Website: macys
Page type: cart
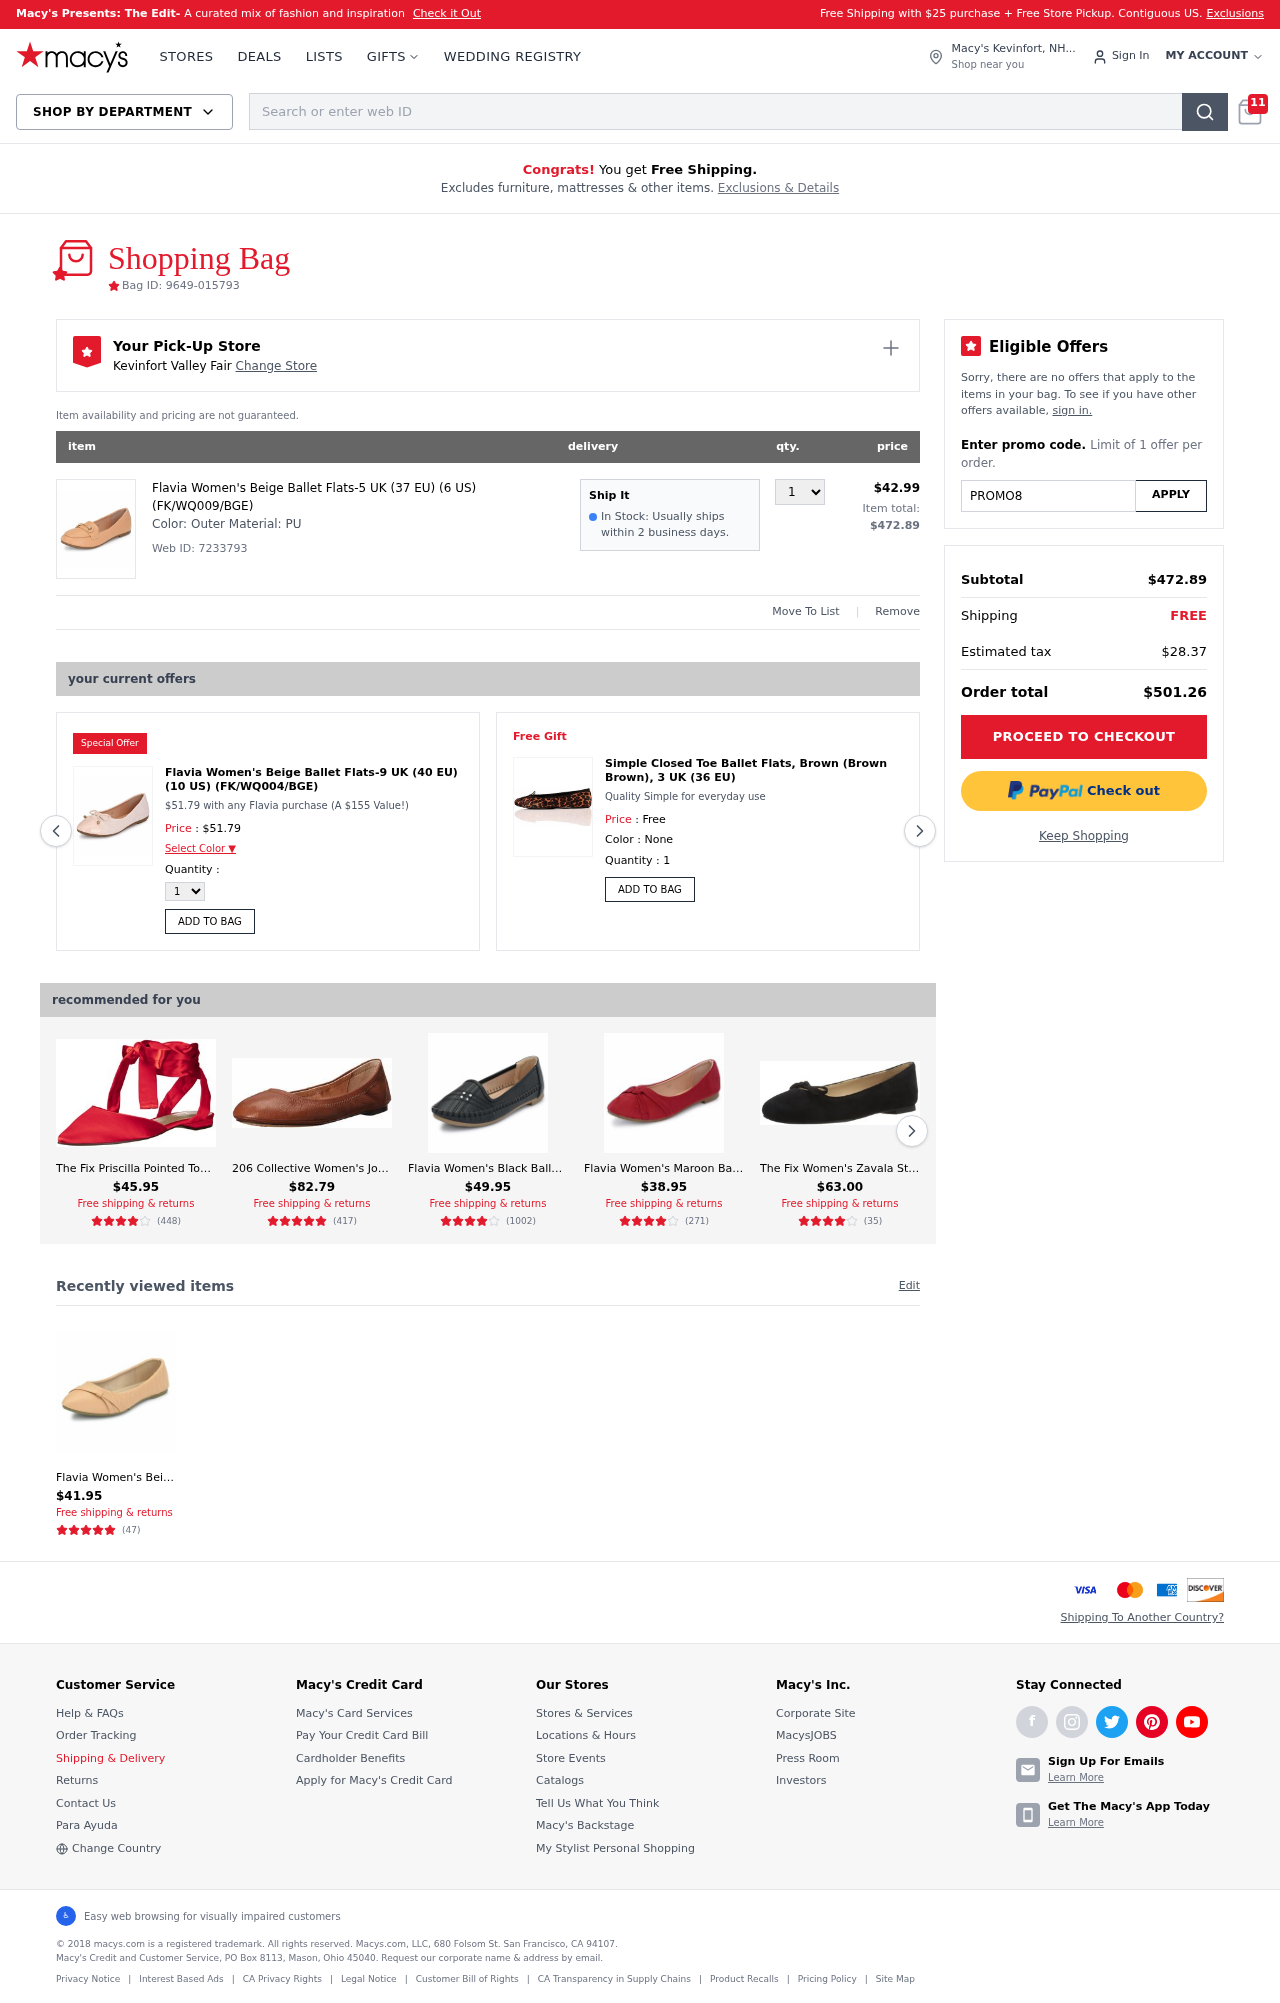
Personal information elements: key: PII_CITY
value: Kevinfort Valley Fair Change Store
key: PII_CITY_STATE
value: Kevinfort, NH
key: PII_PROMO_CODE
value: PROMO83JH
Product elements: key: PRODUCT1_DESC
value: Outer Material: PU
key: PRODUCT1_NAME
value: Flavia Women's Beige Ballet Flats-5 UK (37 EU) (6 US) (FK/WQ009/BGE)
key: PRODUCT1_PRICE
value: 42.99
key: PRODUCT1_QUANTITY
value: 1
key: PRODUCT2_NAME
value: Flavia Women's Beige Ballet Flats-9 UK (40 EU) (10 US) (FK/WQ004/BGE)
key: PRODUCT2_PRICE
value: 51.79
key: PRODUCT3_DESC
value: Quality Simple for everyday use
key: PRODUCT3_NAME
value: Simple Closed Toe Ballet Flats, Brown (Brown Brown), 3 UK (36 EU)
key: PRODUCT4_NAME
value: The Fix Priscilla Pointed Toe Lace-up Flat Ballet, Lipstick Red Satin, UK 5.5
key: PRODUCT4_NUM_RATINGS
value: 448
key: PRODUCT4_PRICE
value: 45.95
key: PRODUCT4_RATING
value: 4.3
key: PRODUCT5_NAME
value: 206 Collective Women's Joy Ballet Flat
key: PRODUCT5_NUM_RATINGS
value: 417
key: PRODUCT5_PRICE
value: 82.79
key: PRODUCT5_RATING
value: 4.8
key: PRODUCT6_NAME
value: Flavia Women's Black Ballet Flats-4 UK (36 EU) (5 US) (FL-912/BLK)
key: PRODUCT6_NUM_RATINGS
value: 1002
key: PRODUCT6_PRICE
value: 49.95
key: PRODUCT6_RATING
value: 4.1
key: PRODUCT7_NAME
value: Flavia Women's Maroon Ballet Flats-8 UK (39 EU) (9 US) (FK/WQ0020/MRN)
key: PRODUCT7_NUM_RATINGS
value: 271
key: PRODUCT7_PRICE
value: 38.95
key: PRODUCT7_RATING
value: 4.2
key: PRODUCT8_NAME
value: The Fix Women's Zavala Structured Bow Ballet Flat, Black, 9 B US
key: PRODUCT8_NUM_RATINGS
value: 35
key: PRODUCT8_PRICE
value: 63
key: PRODUCT8_RATING
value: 3.6
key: PRODUCT9_NAME
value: Flavia Women's Beige Ballet Flats-4 UK (36 EU) (5 US) (FL-98/BGE)
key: PRODUCT9_NUM_RATINGS
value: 47
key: PRODUCT9_PRICE
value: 41.95
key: PRODUCT9_RATING
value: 4.8
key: PRODUCT2_DESC
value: $51.79 with any Flavia purchase (A $155 Value!)
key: PRODUCT1_WEB_ID
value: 7233793
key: PRODUCT1_TOTAL
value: $472.89
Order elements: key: ORDER_NUM_ITEMS
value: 11
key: ORDER_ID
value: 9649-015793
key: ORDER_SUBTOTAL
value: $472.89
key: ORDER_TAX
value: $28.37
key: ORDER_TOTAL
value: $501.26
Search elements: key: HEADER_SEARCH
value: Search or enter web ID